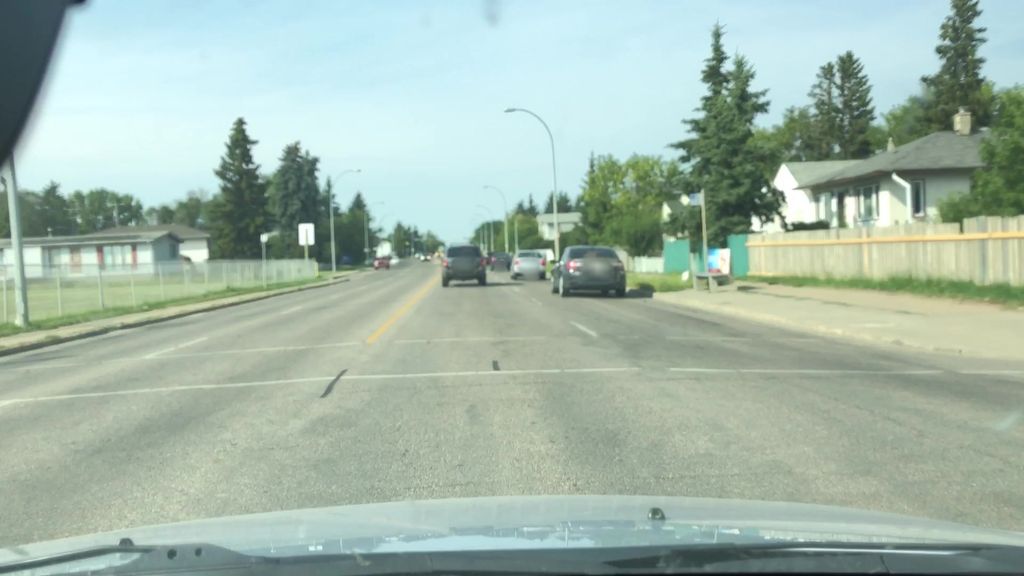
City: edmonton